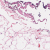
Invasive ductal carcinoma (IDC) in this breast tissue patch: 0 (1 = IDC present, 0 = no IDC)